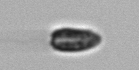
Label: Pseudochattonella_farcimen